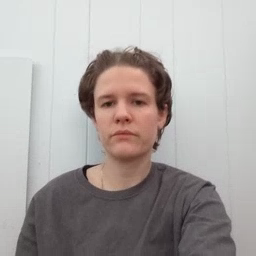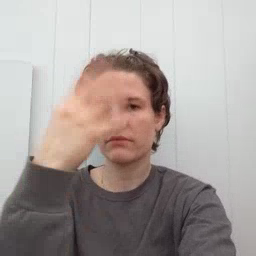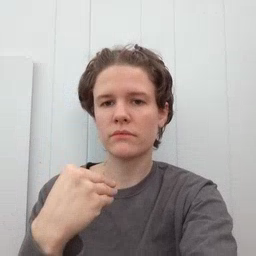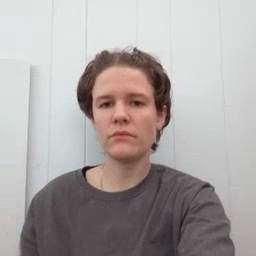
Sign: nap